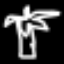
Label: palm tree